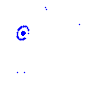
Particle: electron